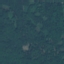
Land use / land cover class: Forest